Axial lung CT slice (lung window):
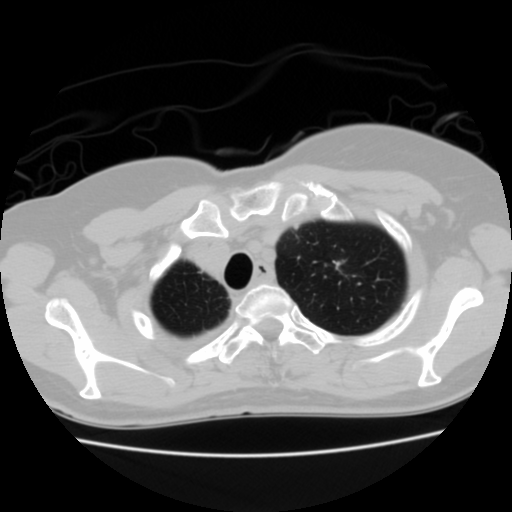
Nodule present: no